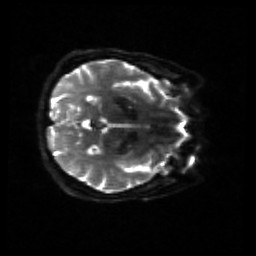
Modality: sbref
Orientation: axial
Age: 54
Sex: female
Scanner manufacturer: siemens
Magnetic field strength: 3 T
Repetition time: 4.71 s
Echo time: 0.0906 s